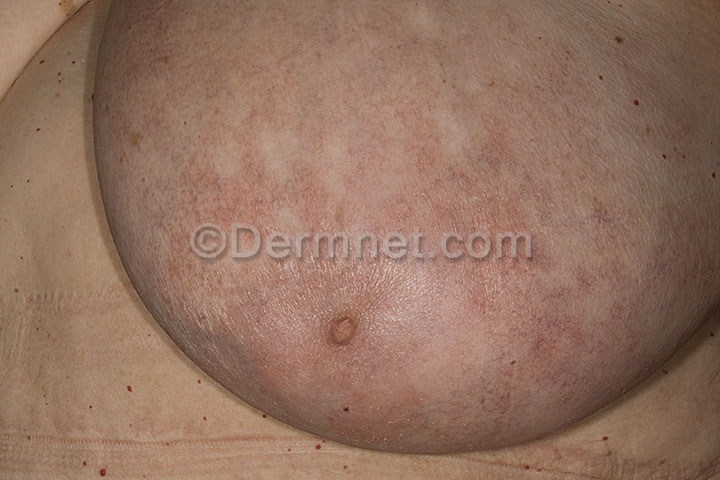
Disease: Actinic Keratosis Basal Cell Carcinoma and other Malignant Lesions